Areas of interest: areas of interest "Scenic Spot"
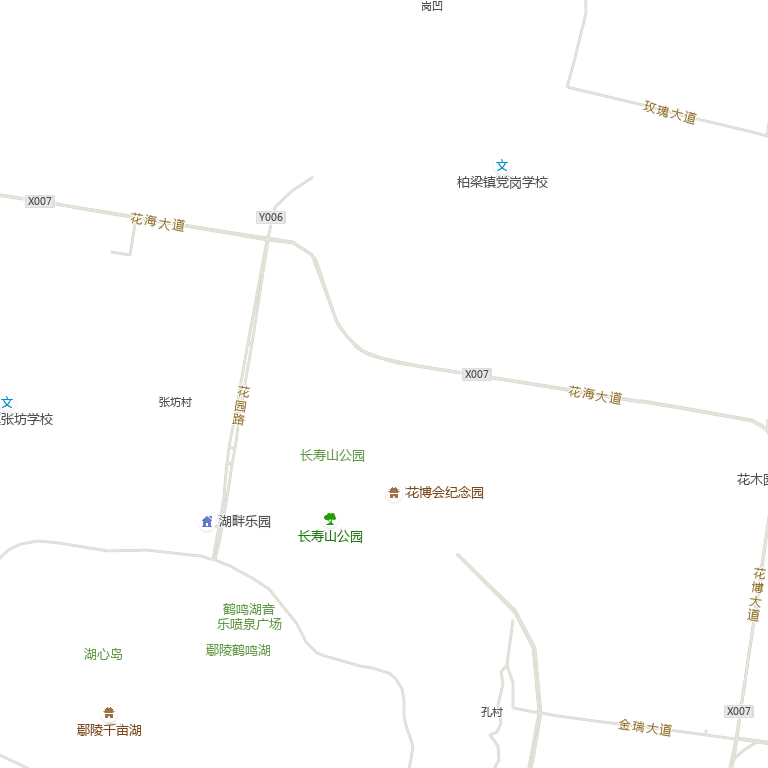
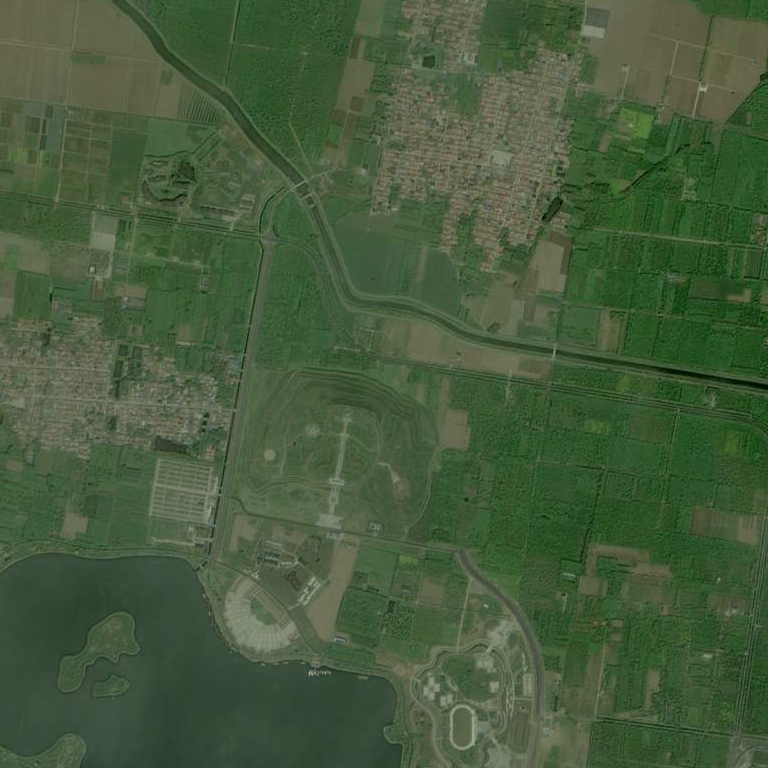